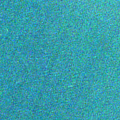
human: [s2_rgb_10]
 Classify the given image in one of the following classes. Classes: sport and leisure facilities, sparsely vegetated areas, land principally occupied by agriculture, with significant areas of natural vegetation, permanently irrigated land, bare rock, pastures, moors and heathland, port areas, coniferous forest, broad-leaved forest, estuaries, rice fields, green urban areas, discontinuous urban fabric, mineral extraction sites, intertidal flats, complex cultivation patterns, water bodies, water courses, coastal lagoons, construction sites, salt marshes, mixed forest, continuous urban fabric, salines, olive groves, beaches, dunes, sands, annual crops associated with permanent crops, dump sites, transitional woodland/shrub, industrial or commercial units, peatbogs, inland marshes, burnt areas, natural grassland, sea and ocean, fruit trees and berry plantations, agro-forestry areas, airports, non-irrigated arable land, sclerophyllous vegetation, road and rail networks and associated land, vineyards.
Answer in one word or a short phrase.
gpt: sea and ocean